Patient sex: M
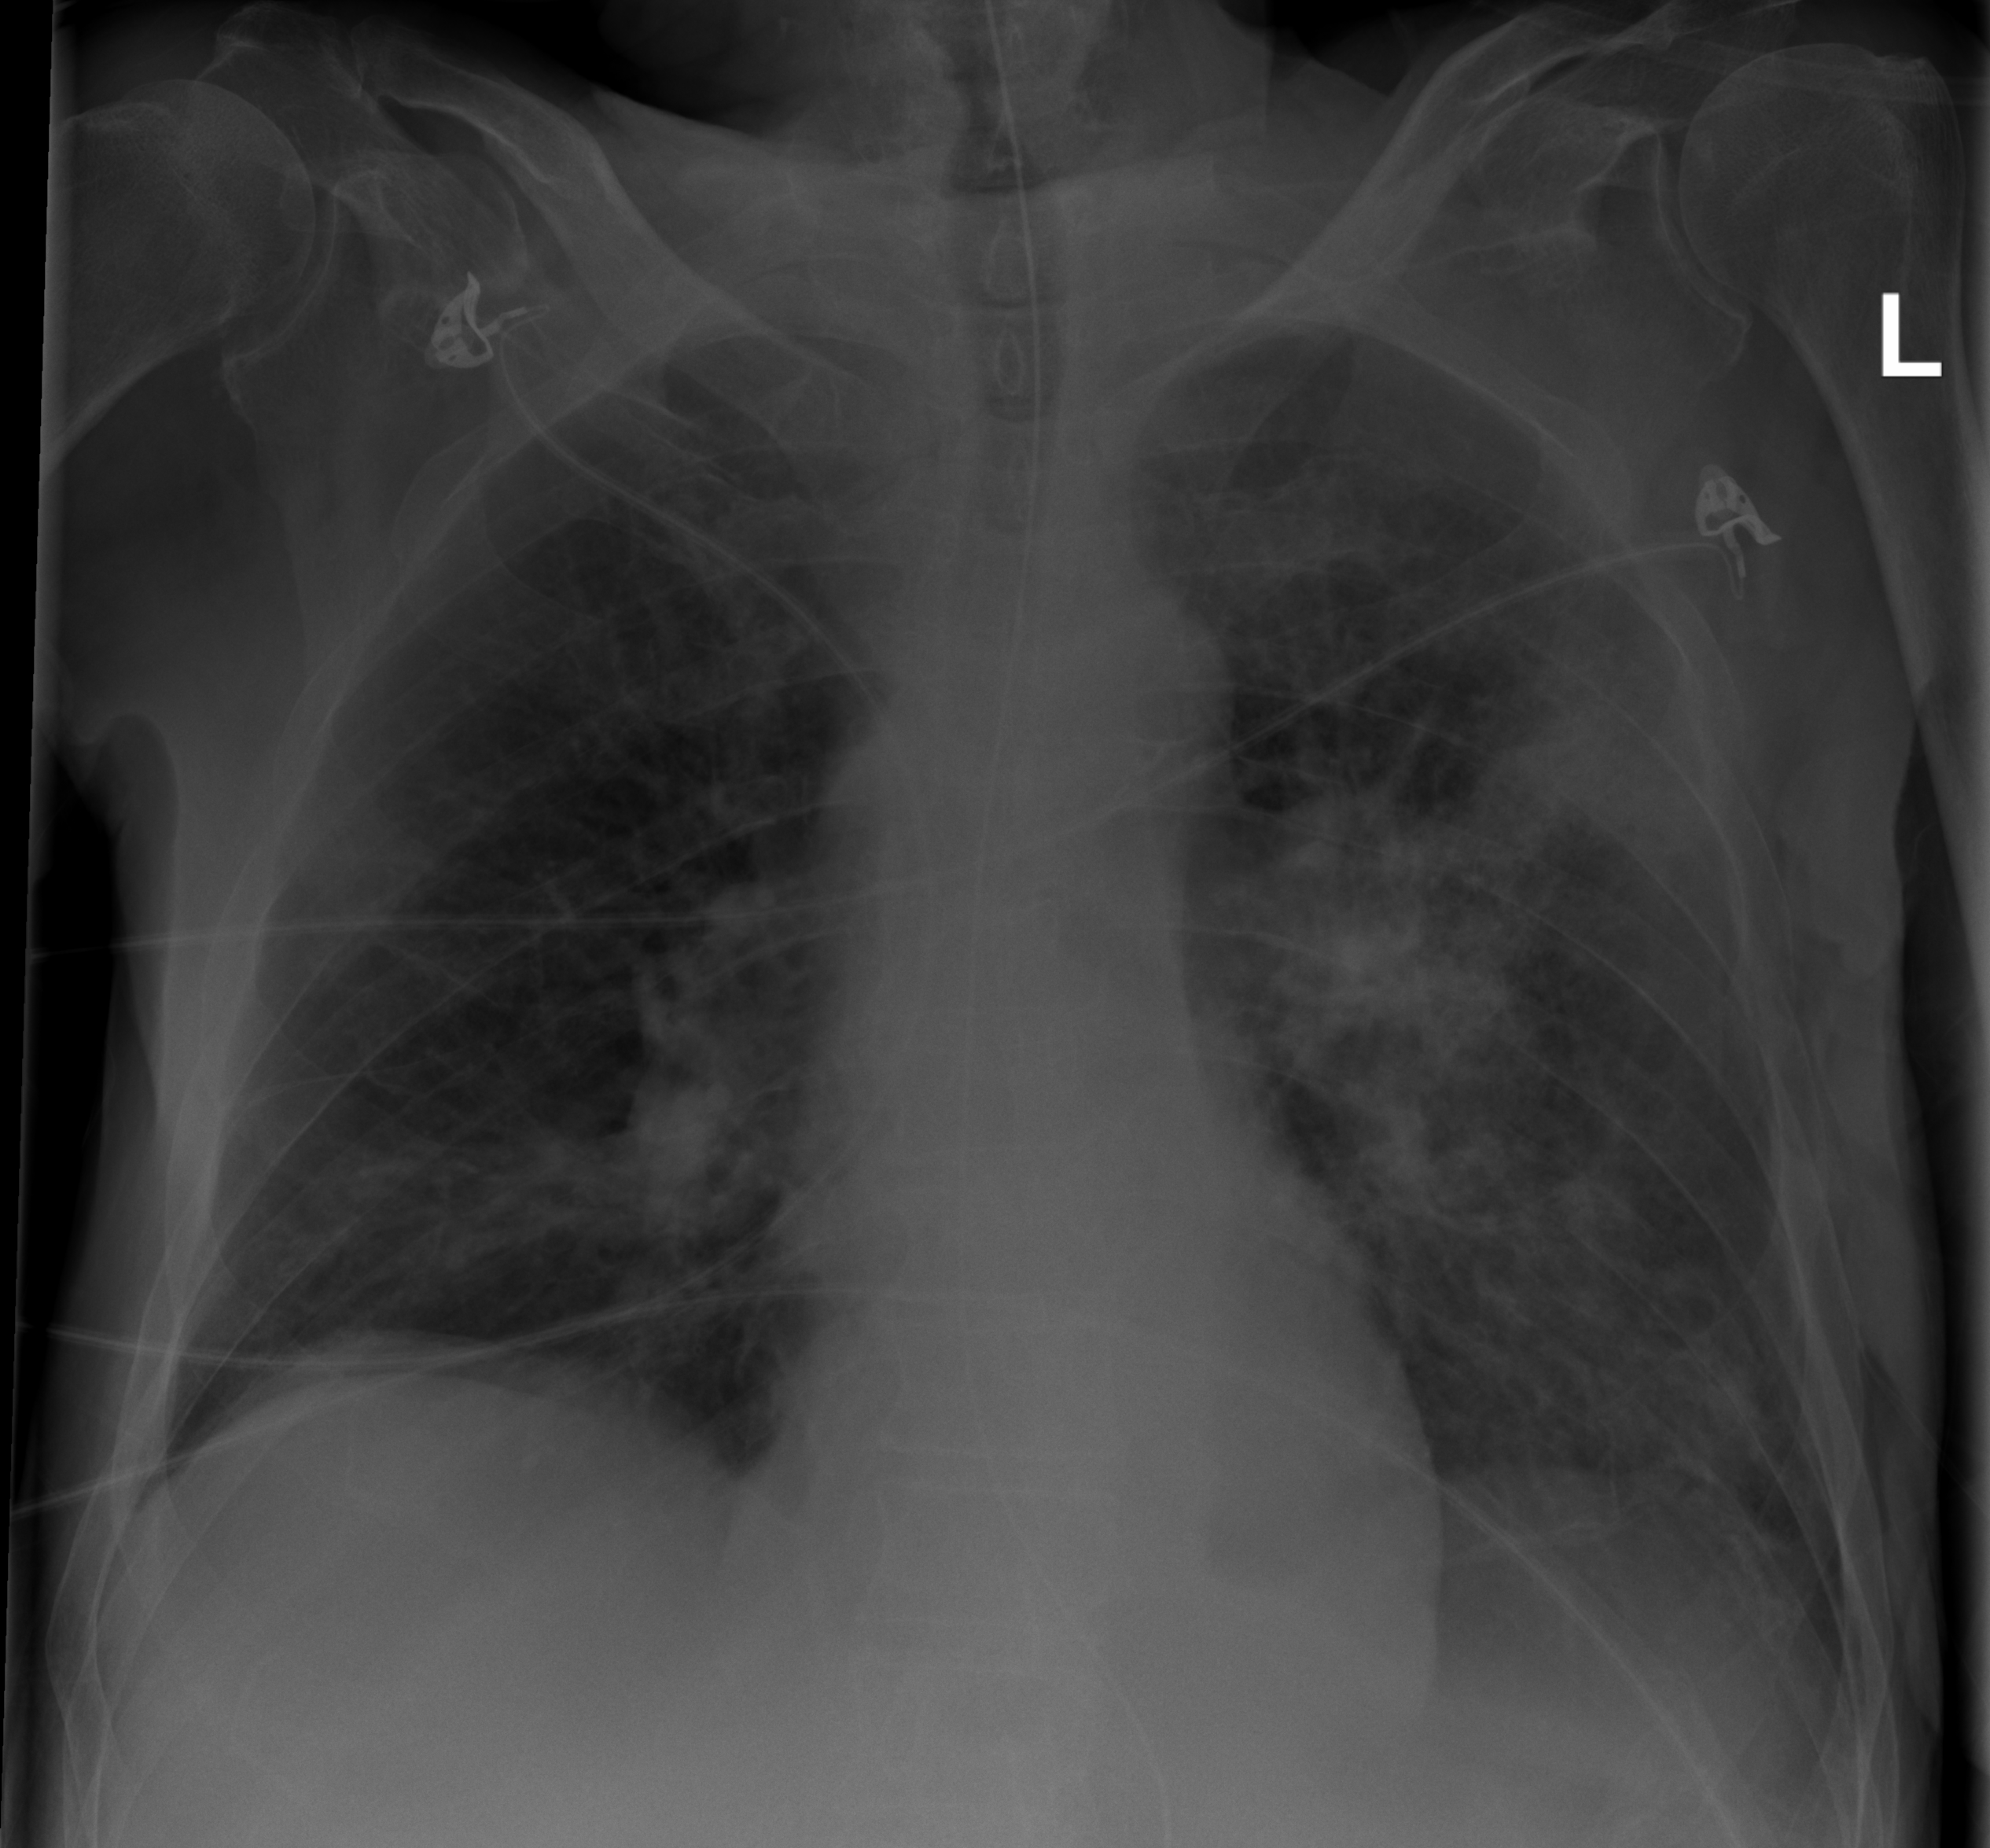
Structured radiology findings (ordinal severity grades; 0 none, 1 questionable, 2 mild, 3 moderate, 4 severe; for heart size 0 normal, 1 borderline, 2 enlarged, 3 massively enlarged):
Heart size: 0
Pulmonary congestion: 0
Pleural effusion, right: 0
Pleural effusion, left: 0
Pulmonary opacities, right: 2
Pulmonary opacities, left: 3
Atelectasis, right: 2
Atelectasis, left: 3